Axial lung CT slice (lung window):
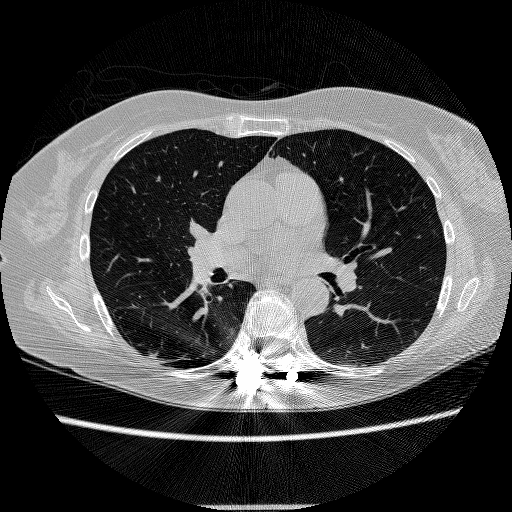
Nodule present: no